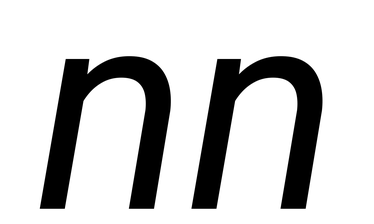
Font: Roboto-Italic_Italic